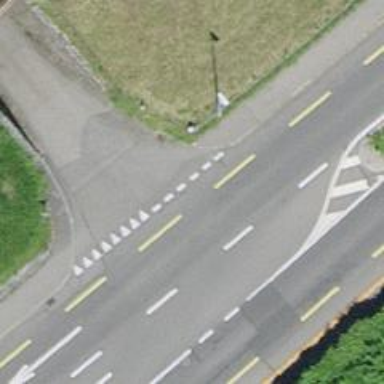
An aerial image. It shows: Sidewalk.